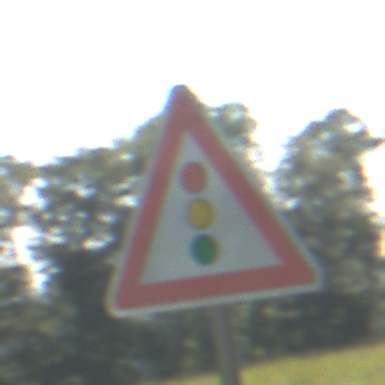
Verkehrszeichen: Lichtzeichenanlage
Umgebung: Outdoor, Nature
Tageszeit: Midday
Wetter: Clear
Licht: Natural
Jahreszeit: NotSpecified
Kontrast: HighContrast